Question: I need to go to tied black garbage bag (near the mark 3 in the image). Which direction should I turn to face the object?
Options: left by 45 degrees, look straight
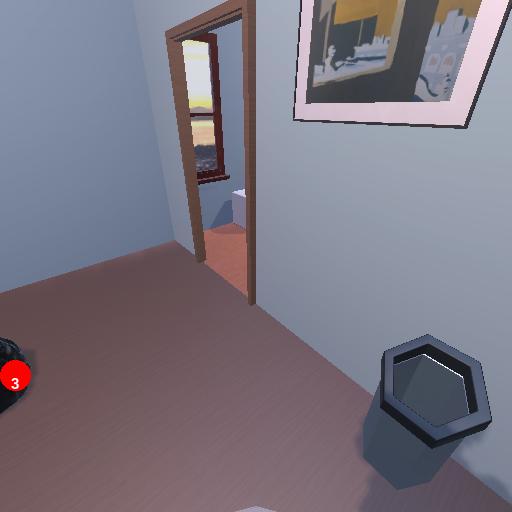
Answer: left by 45 degrees